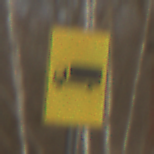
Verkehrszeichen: KFZZulaessigeGesamtmasse3Komma5TOhnePfeilsymbol
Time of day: MorningAfternoon
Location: Outdoor (Nature)
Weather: PartlyCloudy
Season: Winter
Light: Natural